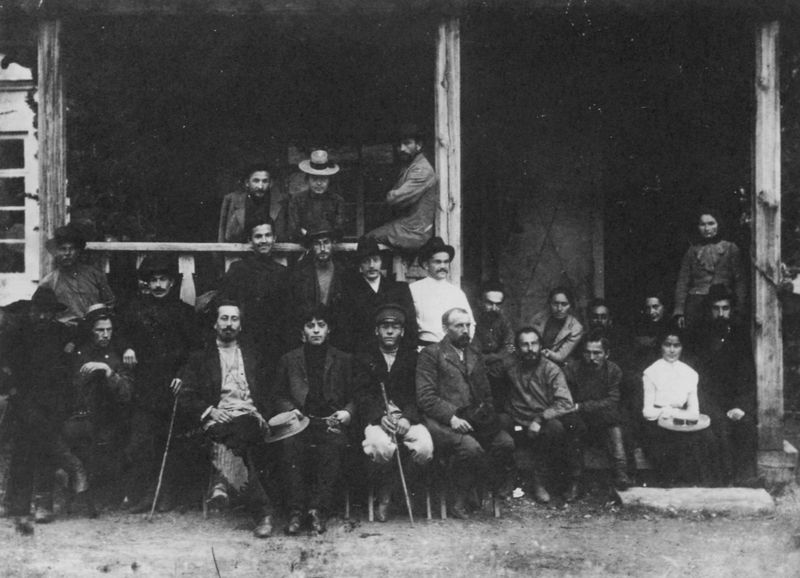
Titel: Politische Verbannte
Künstler: Russischer Photograph
Standort: Paris
Institution: Roger-Viollet
Schlagwörter: gruppe, frauen, menschen, holz, hut, männer, gruppenbildnis, familie, stock, foto, fotografie, photographie, veranda, schwarz weiss, viele, stöcke, gruppenbild, photo, holzhaus, nachbarn